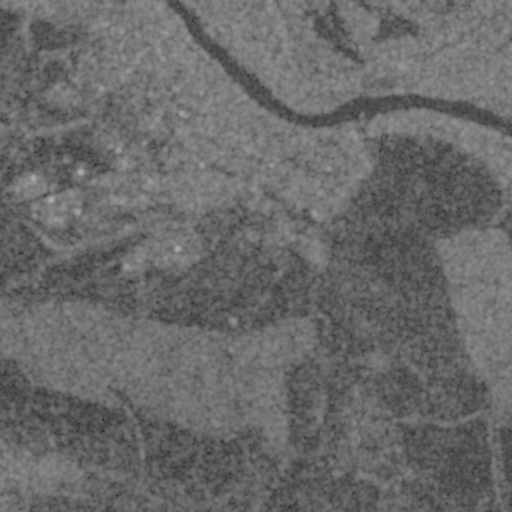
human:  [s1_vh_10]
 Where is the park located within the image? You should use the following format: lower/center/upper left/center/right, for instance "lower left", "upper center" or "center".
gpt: The park is located in the upper left of the image.
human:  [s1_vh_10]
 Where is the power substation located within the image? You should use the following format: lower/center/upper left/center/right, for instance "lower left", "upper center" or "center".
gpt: The power substation is located in the upper left of the image.
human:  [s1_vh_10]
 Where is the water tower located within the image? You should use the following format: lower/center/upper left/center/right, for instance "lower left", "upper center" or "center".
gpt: The water tower is located in the center left of the image.
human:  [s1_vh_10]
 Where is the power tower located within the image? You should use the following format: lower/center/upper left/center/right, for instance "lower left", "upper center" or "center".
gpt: There is no power tower in the image.

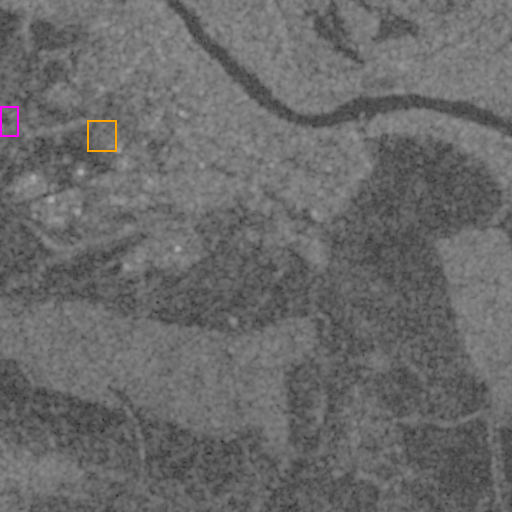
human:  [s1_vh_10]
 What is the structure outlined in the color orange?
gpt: The structure outlined in orange is a park.
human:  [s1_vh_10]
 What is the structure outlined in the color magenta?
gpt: The structure outlined in magenta is a power substation.
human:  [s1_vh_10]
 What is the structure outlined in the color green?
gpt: There is no green outline.